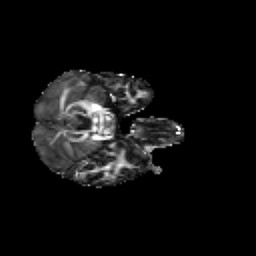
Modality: FA
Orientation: axial
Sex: female
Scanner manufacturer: siemens
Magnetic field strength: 3 T
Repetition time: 5 s
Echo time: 0.071 s